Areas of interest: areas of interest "Botanical Garden"
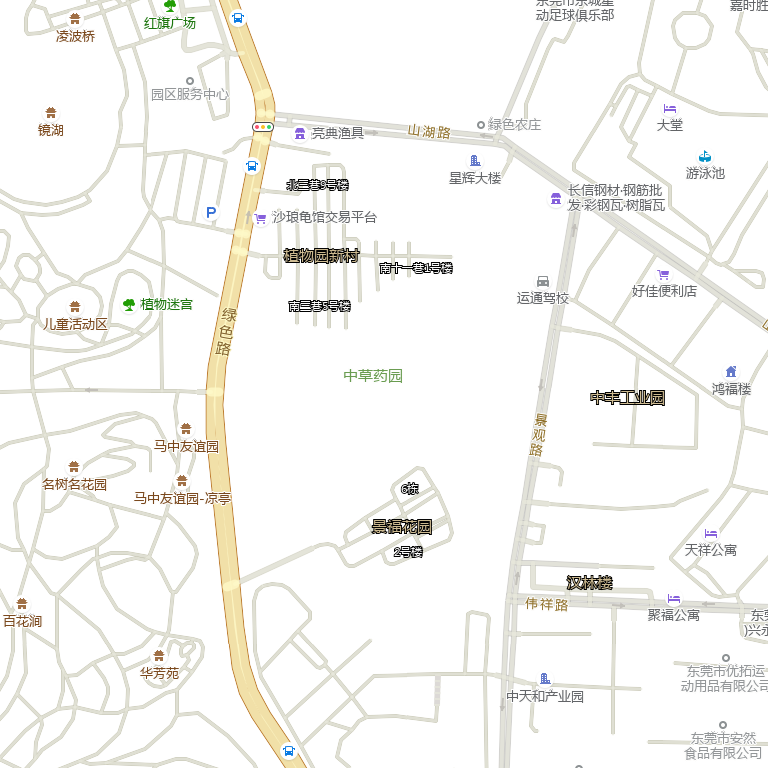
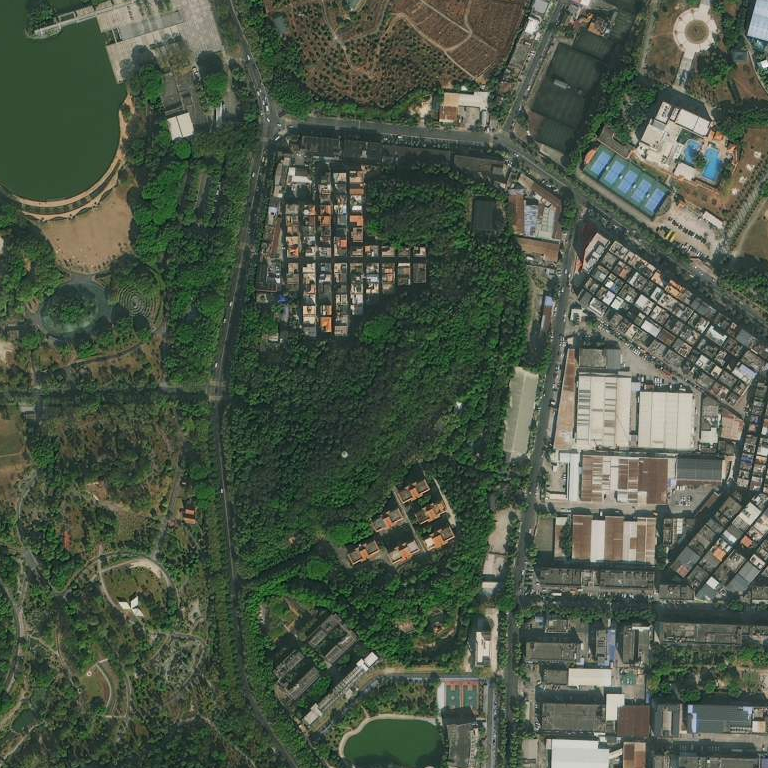